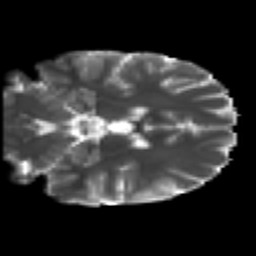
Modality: T2w
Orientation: coronal
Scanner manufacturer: ge
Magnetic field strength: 3 T
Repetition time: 7.98 s
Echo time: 0.0701 s